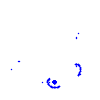
Particle: kaon